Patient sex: F
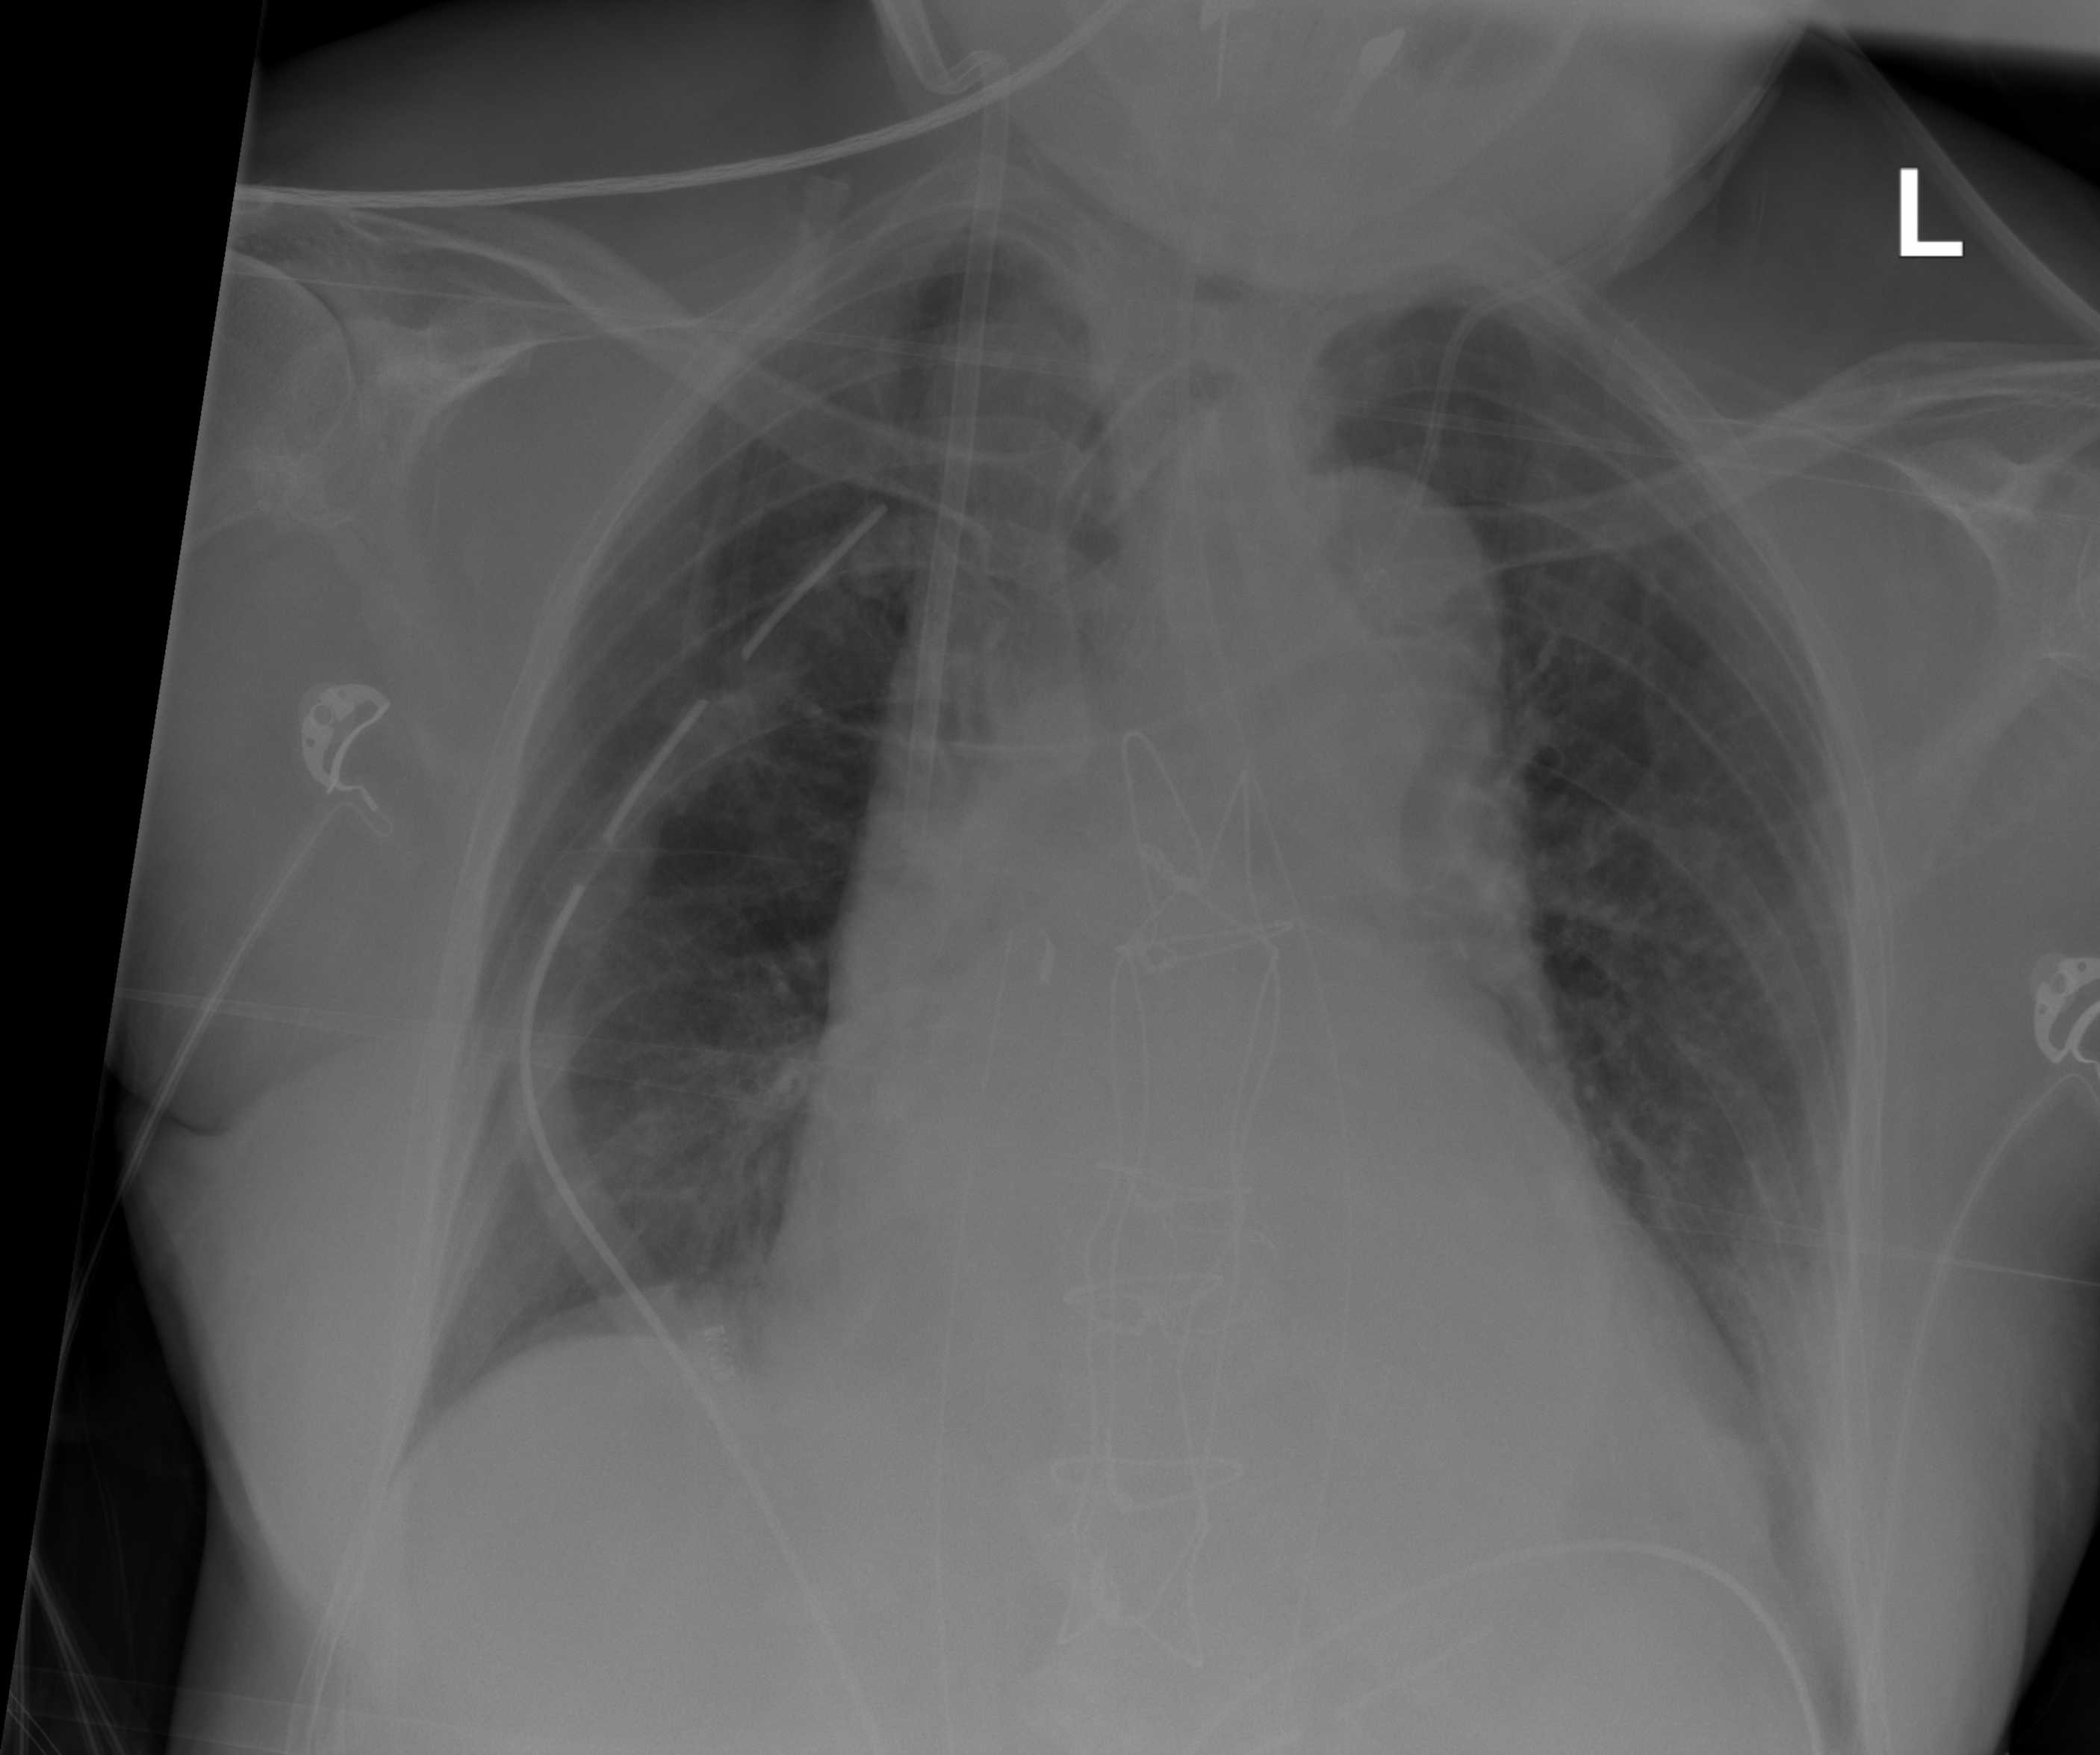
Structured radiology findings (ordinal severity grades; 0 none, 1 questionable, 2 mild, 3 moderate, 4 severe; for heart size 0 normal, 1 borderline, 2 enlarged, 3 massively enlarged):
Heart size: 2
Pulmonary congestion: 0
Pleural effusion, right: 0
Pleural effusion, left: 2
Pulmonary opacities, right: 0
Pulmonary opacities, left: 0
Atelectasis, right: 0
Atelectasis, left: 0